Question: I'm using the <URL> for Visual Studio 2012. This makes compiling LESS to CSS super easy, maybe too easy - I don't know where compiler options are set.
I would like to turn on strict math mode, but I can't find where to specify this compiler option when using Visual Studio 2012. (LESS compile support in Visual Studio 2012 comes from <URL>
These are the LESS options that Web Essentials lets me set:

How do I enable strict math mode when compiling LESS to CSS using Visual Studio 2012 (with Web Tools 2012.2 and Web Essentials)?
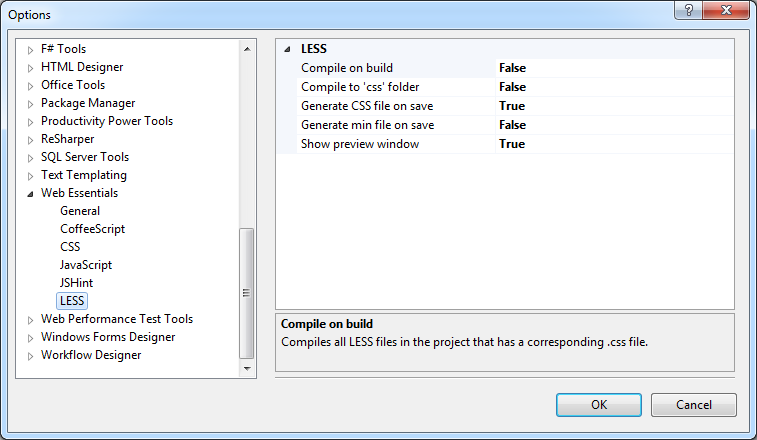
Answer: Here is the manual way ... :-)
Find lessc.wsf, by default in:
C:\Users\<user>\AppData\Local\Microsoft\VisualStudio\11.0\Extensions\<some random hash>\Resources\Scripts\lessc.wsf
find this line
'''
var css = tree.toCSS({
compress: args.compress
});
'''
change it to
'''
var css = tree.toCSS({
compress : args.compress,
strictMath: true
});
'''
Save & Enjoy !
But the long-term solution is to probably file a feature request with the WebEssentials team and ask them to make this optional <URL>